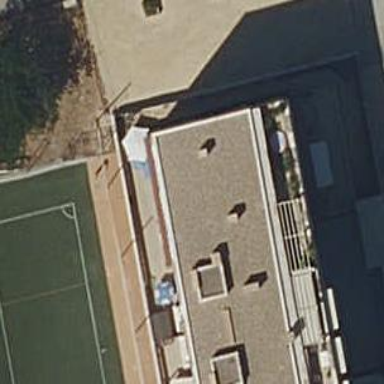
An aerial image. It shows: Image showing building with apartments.